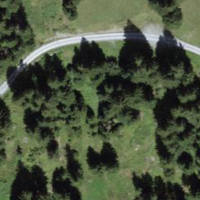
EUNIS habitat code: 44
Species observed at this site:
Petasites albus
Melilotus albus